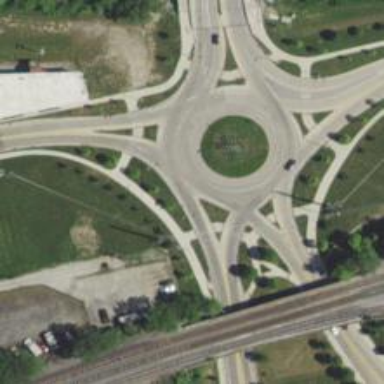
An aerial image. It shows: Secondary road around roundabout.